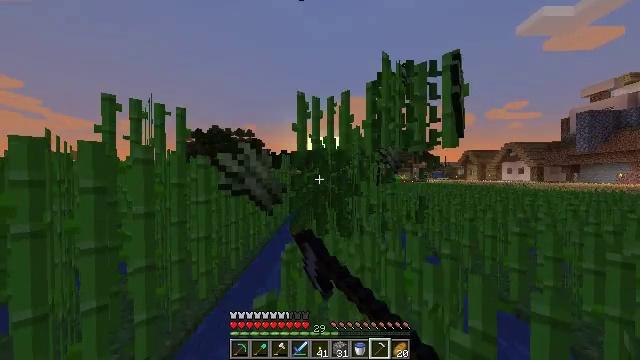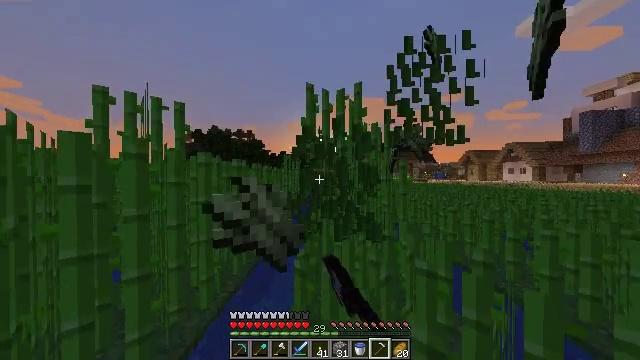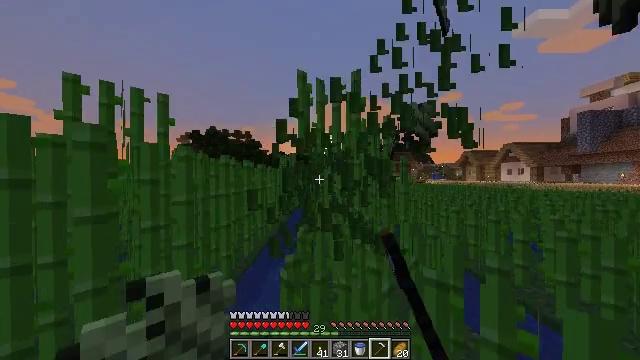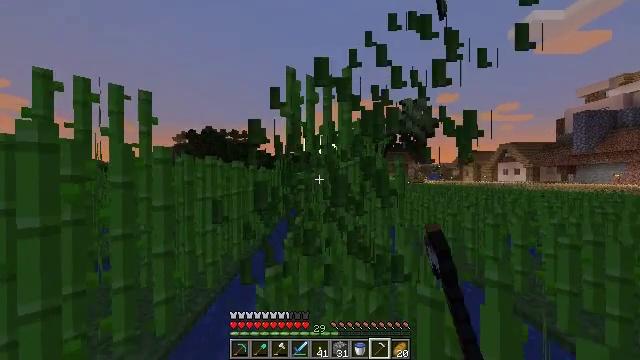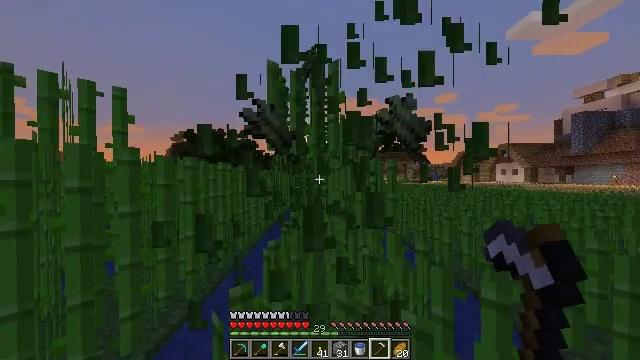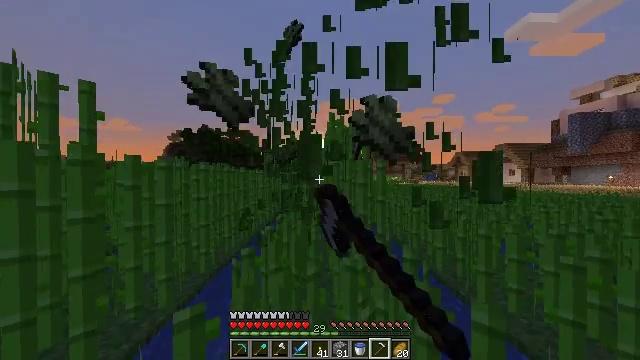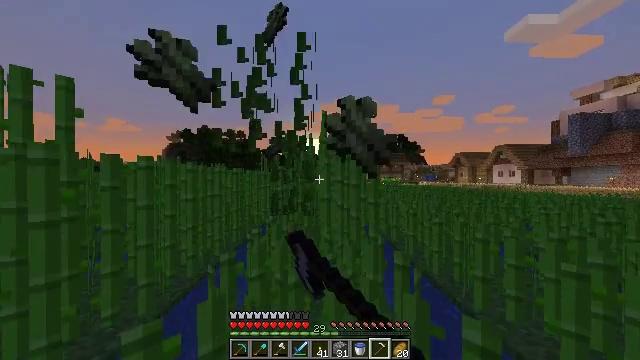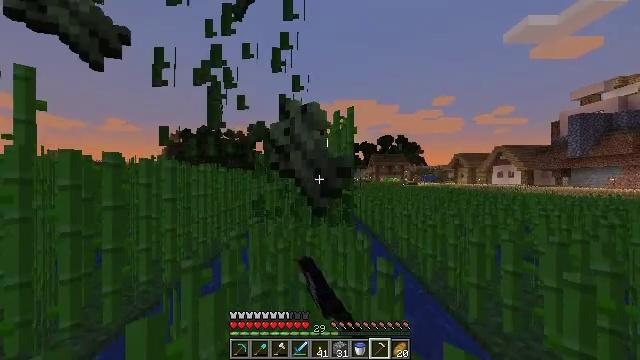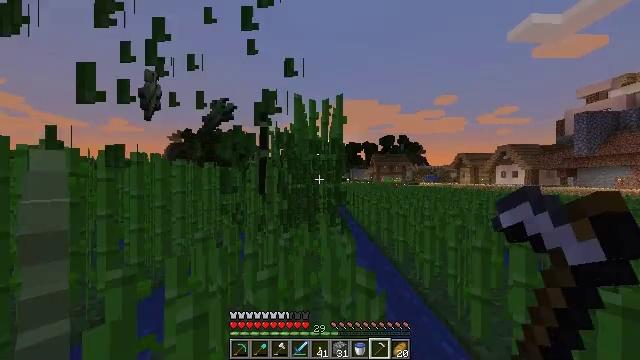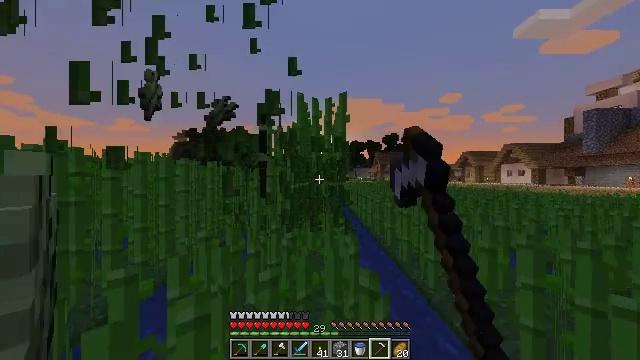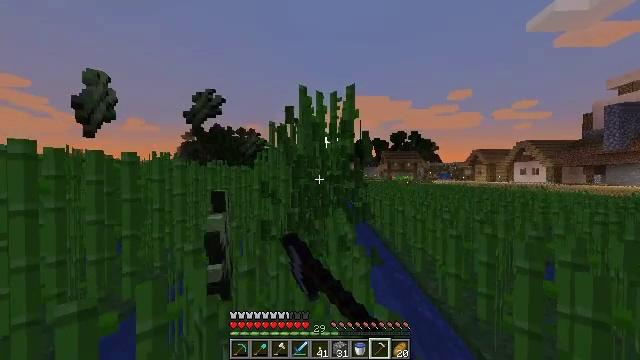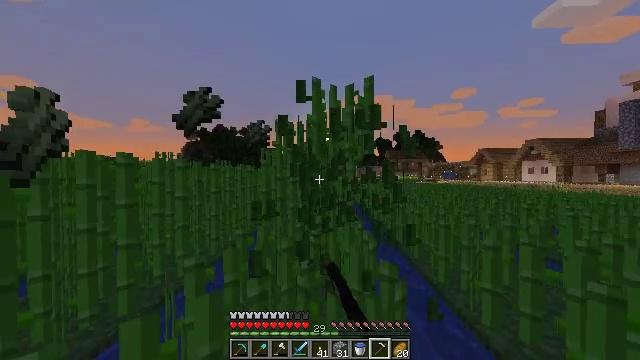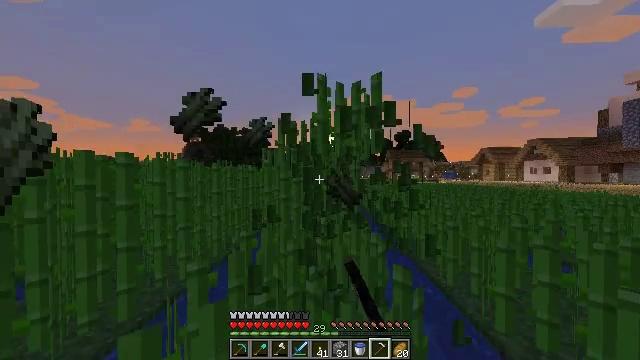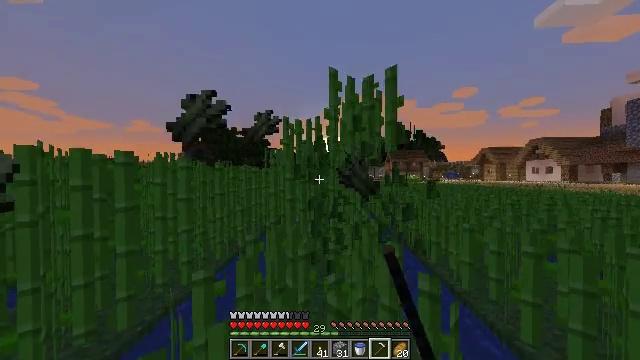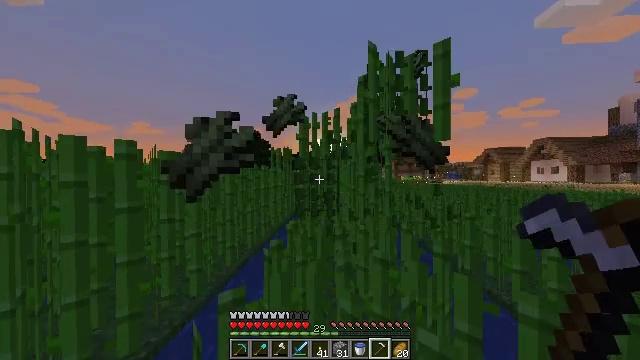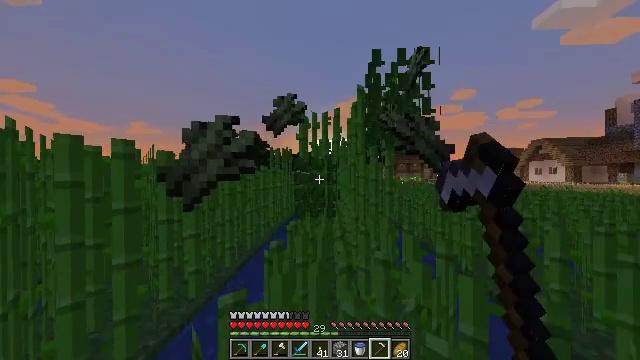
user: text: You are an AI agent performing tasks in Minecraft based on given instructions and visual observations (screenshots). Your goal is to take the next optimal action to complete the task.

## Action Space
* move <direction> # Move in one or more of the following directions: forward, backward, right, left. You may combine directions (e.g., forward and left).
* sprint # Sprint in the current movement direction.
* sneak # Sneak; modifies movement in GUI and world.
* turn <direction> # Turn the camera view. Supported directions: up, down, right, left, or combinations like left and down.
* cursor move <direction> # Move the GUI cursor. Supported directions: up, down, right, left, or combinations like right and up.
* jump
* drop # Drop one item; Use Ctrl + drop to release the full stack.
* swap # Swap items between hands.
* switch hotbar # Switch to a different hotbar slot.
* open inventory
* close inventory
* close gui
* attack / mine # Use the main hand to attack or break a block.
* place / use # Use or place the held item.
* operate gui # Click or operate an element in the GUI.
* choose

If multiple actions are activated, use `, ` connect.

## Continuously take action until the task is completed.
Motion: motion action
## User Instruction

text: Mine the sugar cane near rivers.
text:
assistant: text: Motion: move forward and move right, sprint, attack / mine
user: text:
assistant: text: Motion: move forward and move right, sprint, attack / mine
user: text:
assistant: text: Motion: move forward and move right, sprint, attack / mine
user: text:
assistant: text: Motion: move forward and move right, sprint, attack / mine
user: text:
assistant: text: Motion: move forward and move right, sprint, attack / mine
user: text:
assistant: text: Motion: move forward and move right, sprint, attack / mine
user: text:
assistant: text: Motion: move forward and move right, sprint, attack / mine
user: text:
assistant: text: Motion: move forward, sprint, attack / mine
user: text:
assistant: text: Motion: move forward, sprint, attack / mine
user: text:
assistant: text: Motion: move forward and move left, sprint, turn left, attack / mine
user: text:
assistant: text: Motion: move forward and move left, sprint, attack / mine
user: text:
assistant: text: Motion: move forward and move left, sprint, attack / mine
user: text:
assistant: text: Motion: move forward and move left, sprint, attack / mine
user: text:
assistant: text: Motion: move forward and move left, sprint, attack / mine
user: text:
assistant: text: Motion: move forward, sprint, attack / mine
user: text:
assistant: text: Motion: move forward, sprint, turn right, attack / mine
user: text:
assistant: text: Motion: move forward, sprint, turn right, attack / mine
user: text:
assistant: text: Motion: move forward and move right, sprint, turn right, attack / mine
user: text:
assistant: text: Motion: move forward and move right, sprint, attack / mine
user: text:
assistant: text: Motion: move forward and move right, sprint, attack / mine
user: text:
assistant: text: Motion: move forward and move right, sprint, attack / mine
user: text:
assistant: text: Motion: move forward, sprint, attack / mine
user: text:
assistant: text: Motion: move forward, sprint, attack / mine
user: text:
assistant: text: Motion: move forward and move left, sprint, turn left, attack / mine
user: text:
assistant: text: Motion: move forward and move left, sprint, attack / mine
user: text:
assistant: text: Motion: move forward and move left, sprint, attack / mine
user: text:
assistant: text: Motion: move forward and move left, sprint, attack / mine
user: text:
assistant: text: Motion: move forward and move left, sprint, attack / mine
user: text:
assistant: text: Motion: move forward and move right, sprint, attack / mine
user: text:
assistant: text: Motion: move forward and move right, sprint, attack / mine